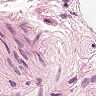
Metastatic tissue present: no